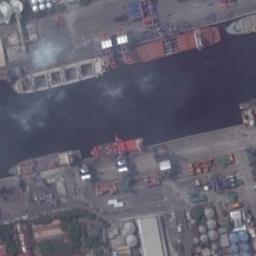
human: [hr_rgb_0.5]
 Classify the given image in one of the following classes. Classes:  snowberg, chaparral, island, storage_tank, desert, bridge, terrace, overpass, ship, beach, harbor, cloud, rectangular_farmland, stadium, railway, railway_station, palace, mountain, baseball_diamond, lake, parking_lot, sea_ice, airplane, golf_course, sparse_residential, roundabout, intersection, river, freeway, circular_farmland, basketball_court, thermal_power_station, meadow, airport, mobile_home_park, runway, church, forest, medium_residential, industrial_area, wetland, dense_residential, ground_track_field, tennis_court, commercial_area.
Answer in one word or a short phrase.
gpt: ship